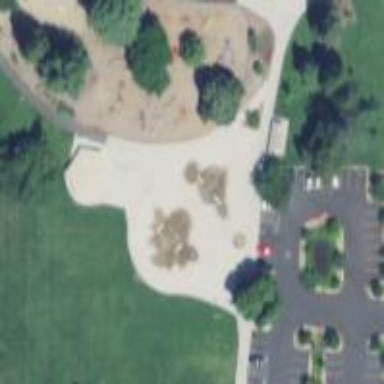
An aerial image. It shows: Splash pad fountain.